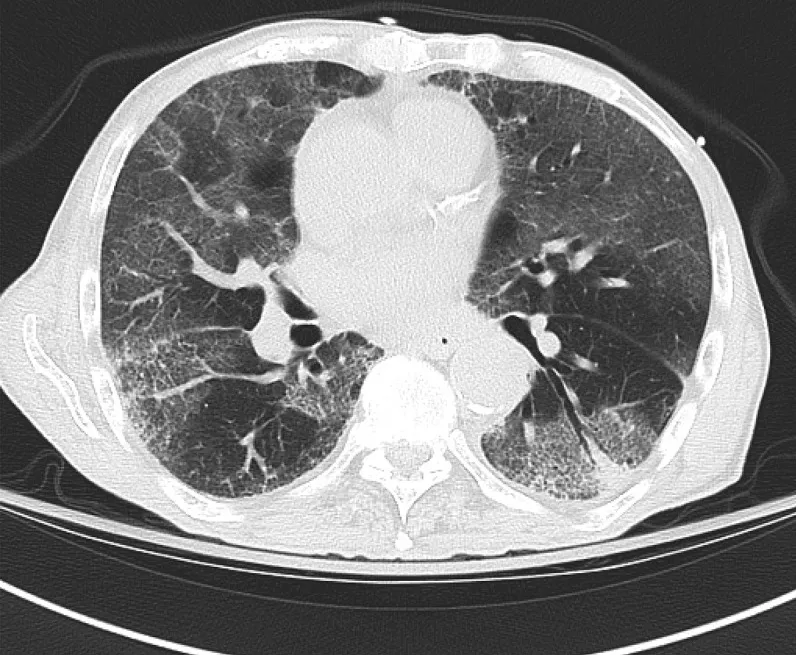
CT scan of chest showing bilateral diffuse ground glass opacity of lung parenchyma on presentation.
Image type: radiology (ct)